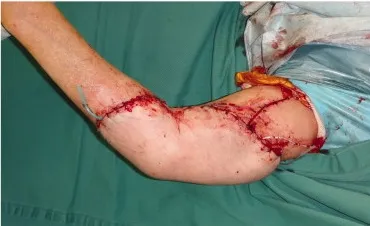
Intraoperative photographs showing the reconstruction, combining the frozen autograft technique with a free anterolateral thigh (ALT) flap. The appropriately sized ALT (27 x 18 cm) flap was harvested and the soft tissue defect reconstructed (d).
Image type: medical_photograph (other_medical_photograph)